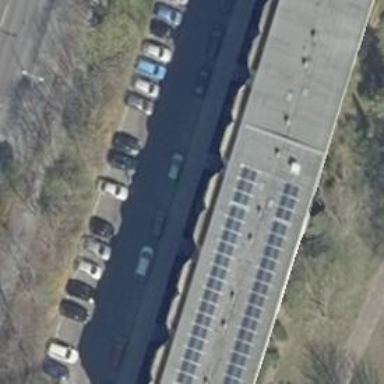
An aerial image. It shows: There is parking obstacle present.